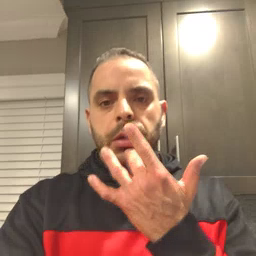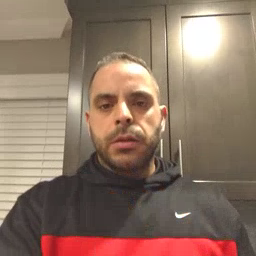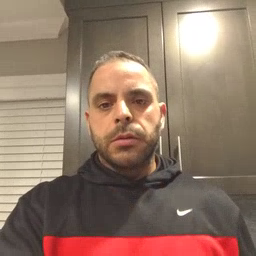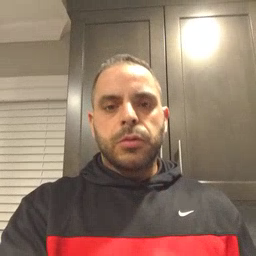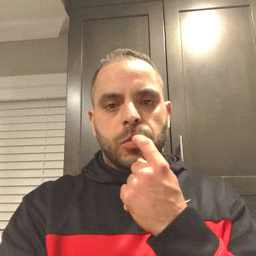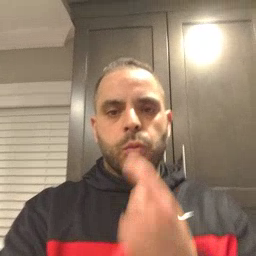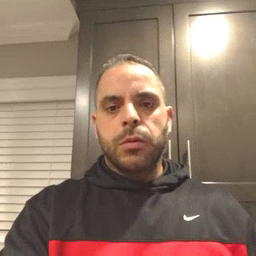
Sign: tooth